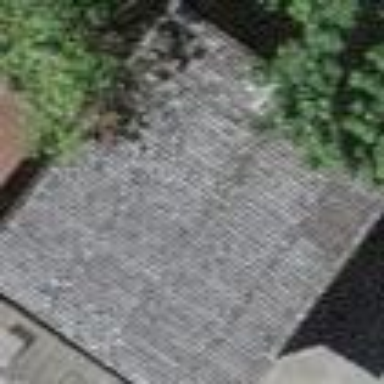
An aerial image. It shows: Shed building.